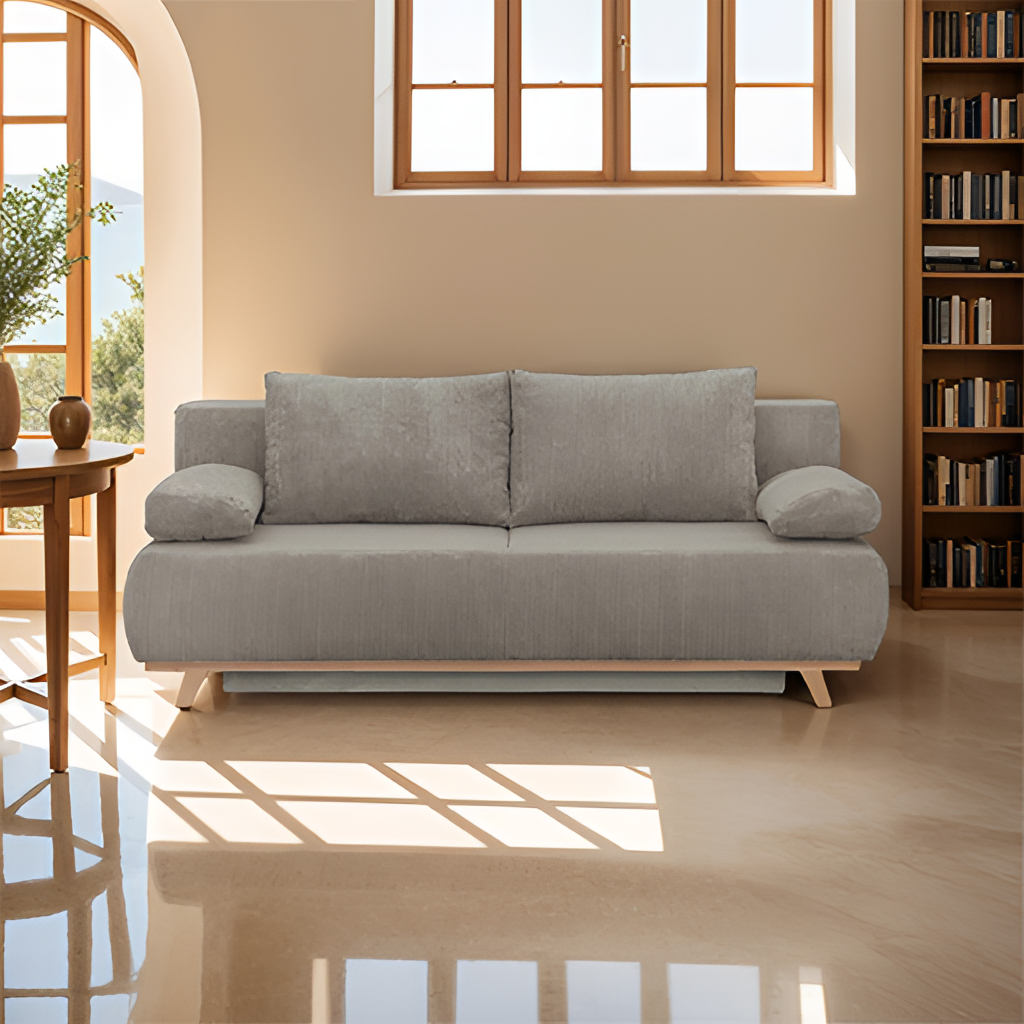
gray fabric sofa, living room, tile flooring, with large square pattern, paint wallpaper, with solid pattern, minimalist